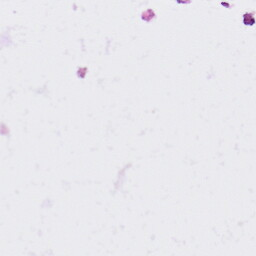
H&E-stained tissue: Lung